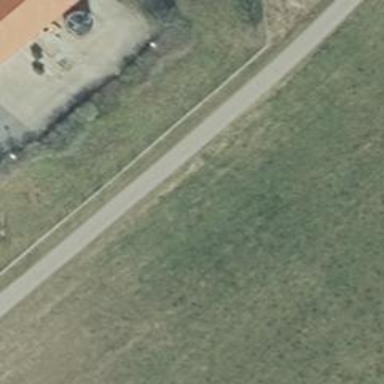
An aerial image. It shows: Asphalt track with grade 1 tracktype.